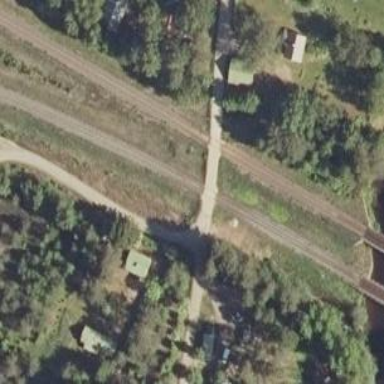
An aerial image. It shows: Level crossing with saltire marking.